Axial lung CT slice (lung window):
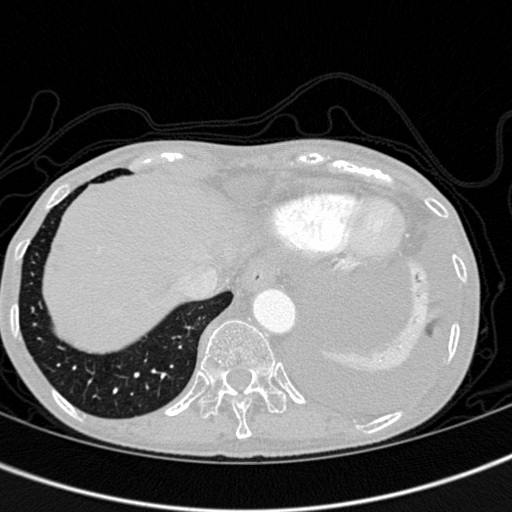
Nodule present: no